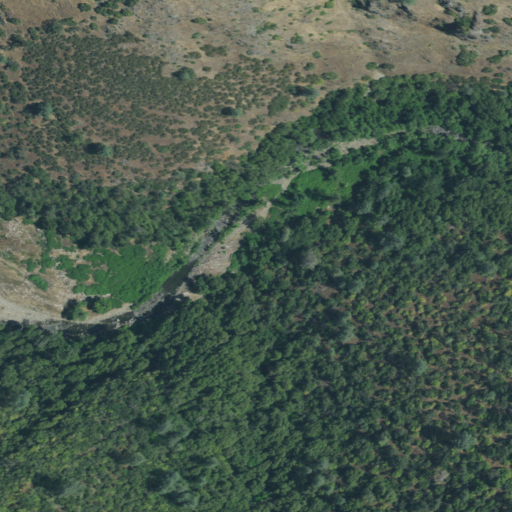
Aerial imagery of valley in California named Fox Gulch containing evergreen forest, shrub, deciduous forest, mixed forest, and grassland